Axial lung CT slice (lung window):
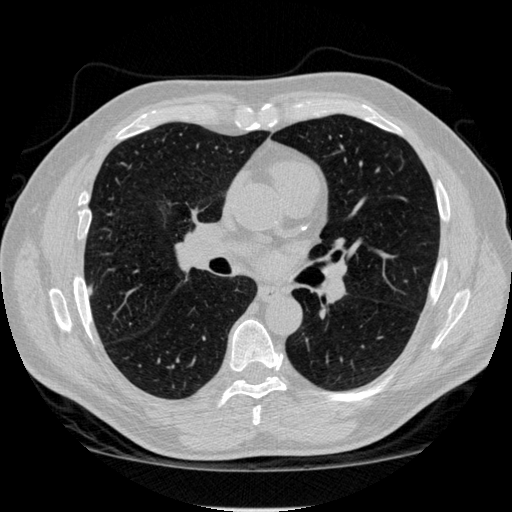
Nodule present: no